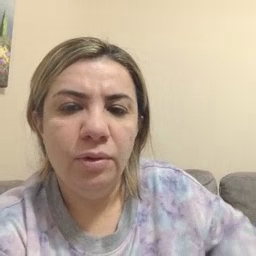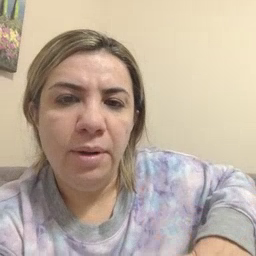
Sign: child